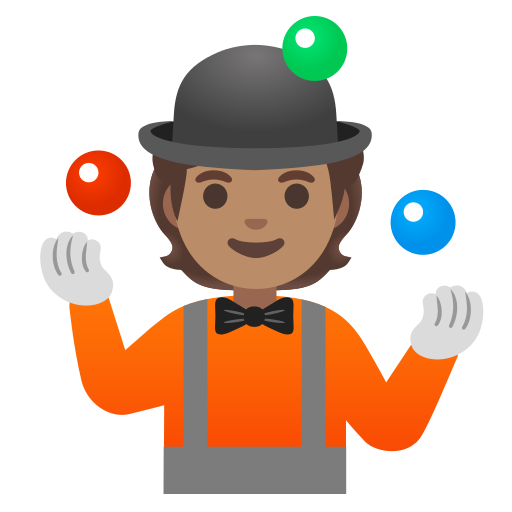
Emoji: 🤹🏽